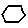
Label: hexagon